Question: I tried using the ASCII code too by replacing '%d' with '%c' in 'scanf() code. but then it displays - Add=5 (If I put the input 5 & 6 with 65 ASCII code)
'''
#include <stdio.h>
#include <conio.h>
void main()
{
int num1,num2,res;
char ch;
printf("Enter two numbers");
scanf("%d%d",&num1,&num2);
printf("Enter the operator from the following
A for +
B for -
C for*
D for /
");
scanf("%c",&ch);
if(ch=='A')
{
res=num1+num2;
printf("Add=%d",res);
}
else if(ch=='B')
{
res=num1-num2;
printf("Sub=%d",res);
}
else if(ch=='C')
{
res=num1*num2;
printf("Mul=%d",res);
}
else if(ch=='D')
{
res=num1/num2;
printf("Div=%d",res);
}
else
{
printf("Invalid Operator");
}
getch();
}
'''
The output:

Any help?
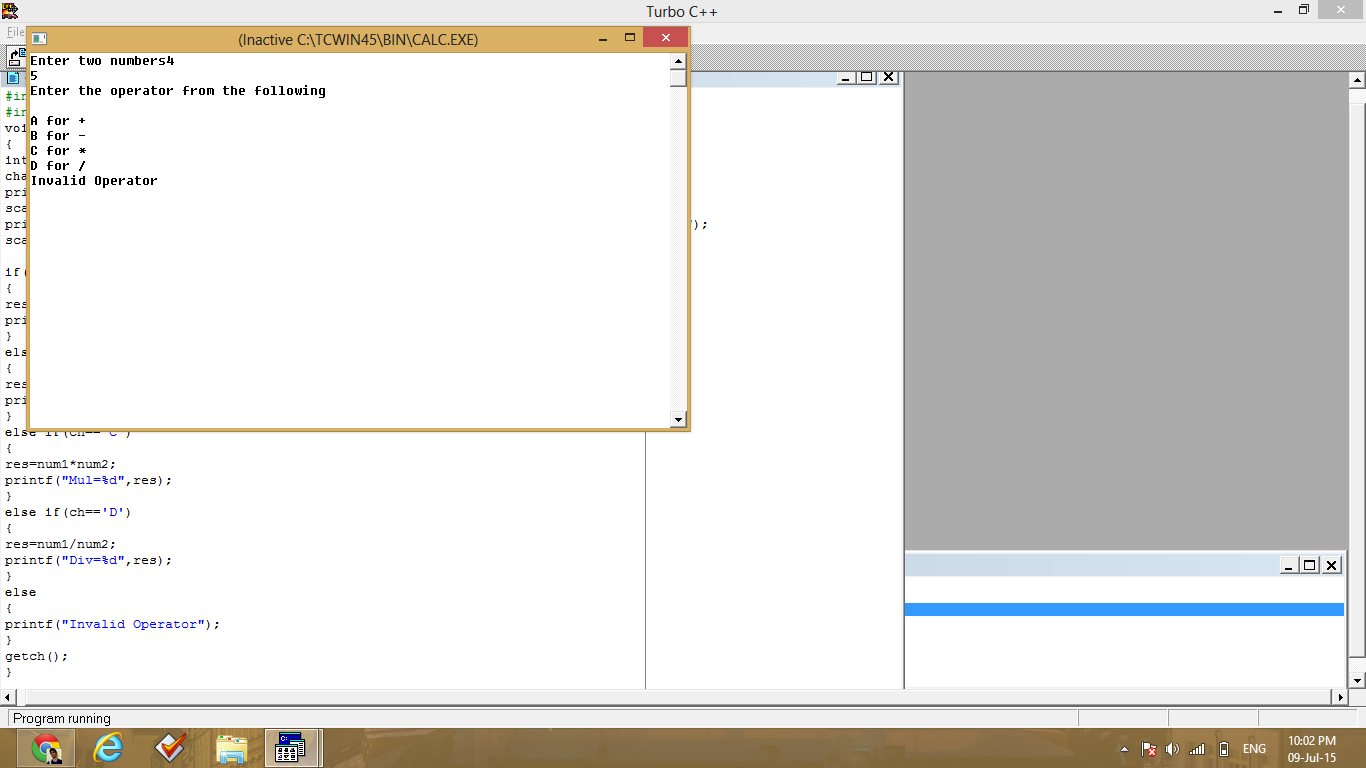
Answer: I'd rather write a more useful and correct version of this code
'''
#include <stdio.h>
int main() {
int n1, n2, ans;
char op;
scanf("%d %c %d", &n1, &op, &n2);
switch (op) {
case '+':
ans = n1 + n2;
break;
case '-':
ans = n1 - n2;
break;
case '*':
ans = n1 * n2;
break;
case '/':
if (n2) {
ans = n1 / n2;
break;
}
default:
fprintf(stderr, "Invalid Input
");
return 1;
}
printf("%d", ans);
return 0;
}
'''
'''
1 + 2
4-3
'''
'''
3
1
'''
See <URL> demo.